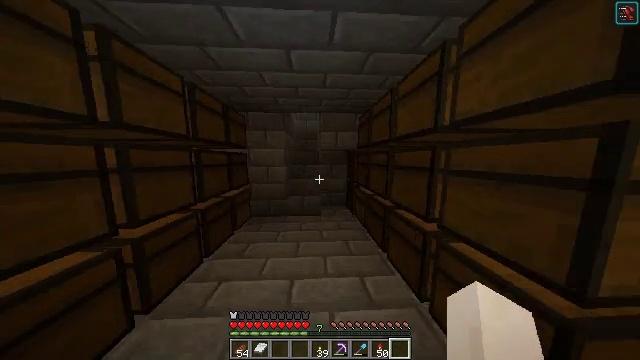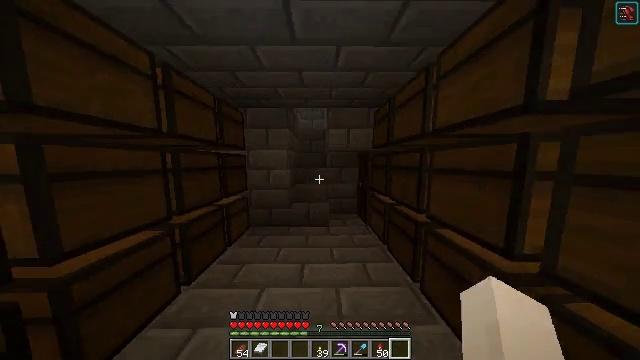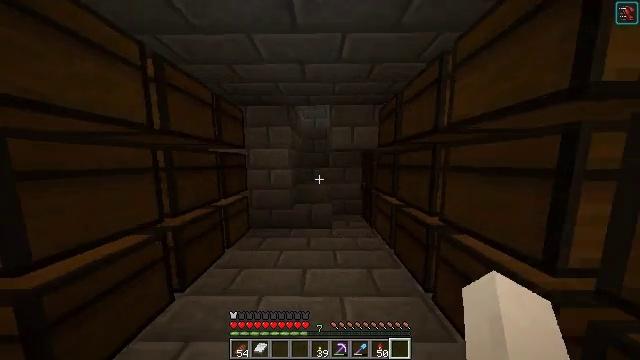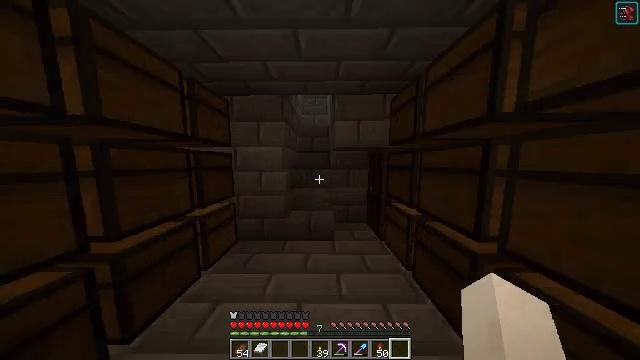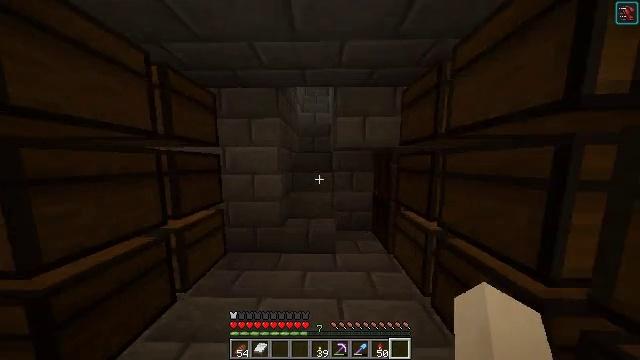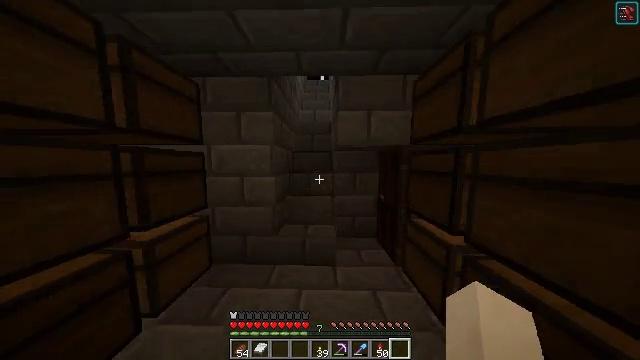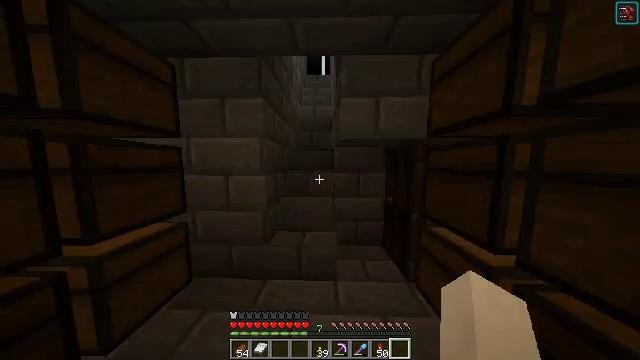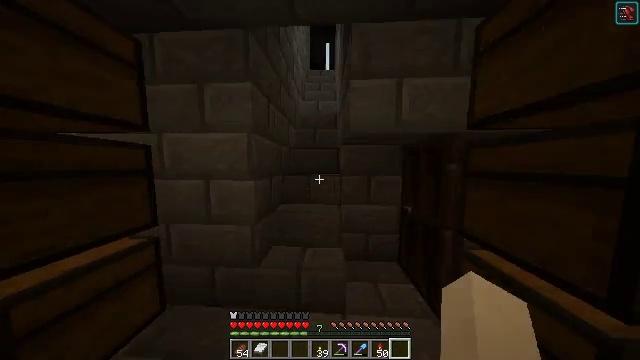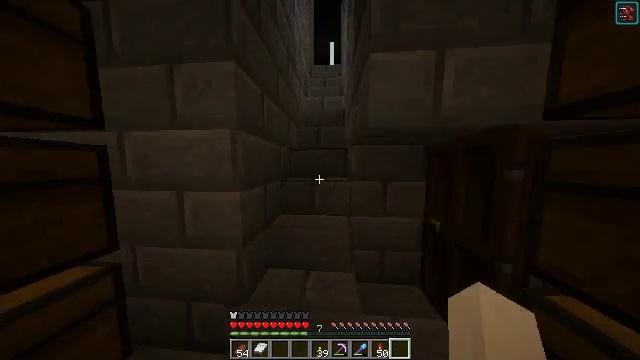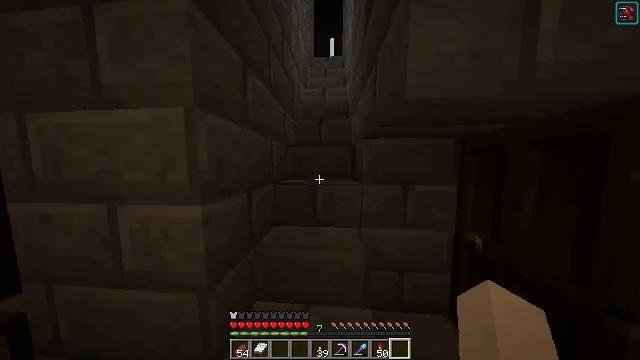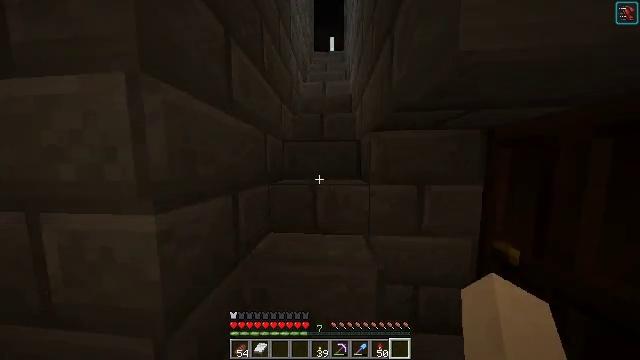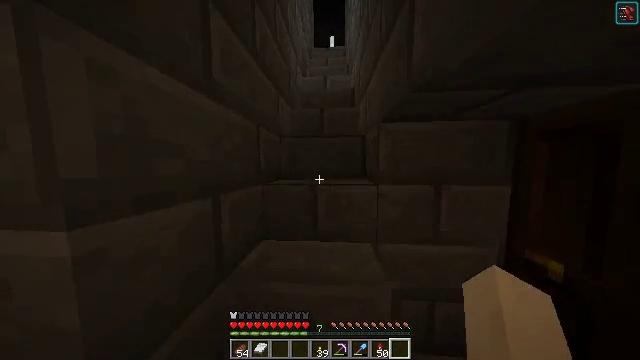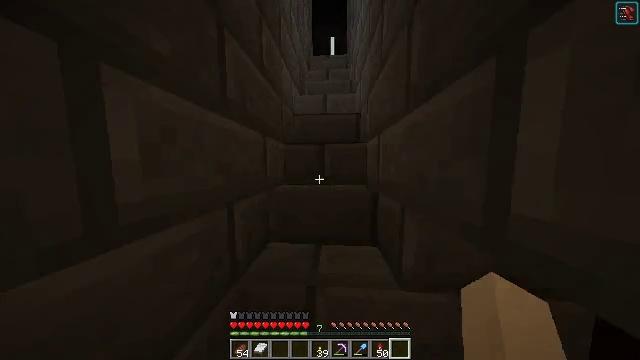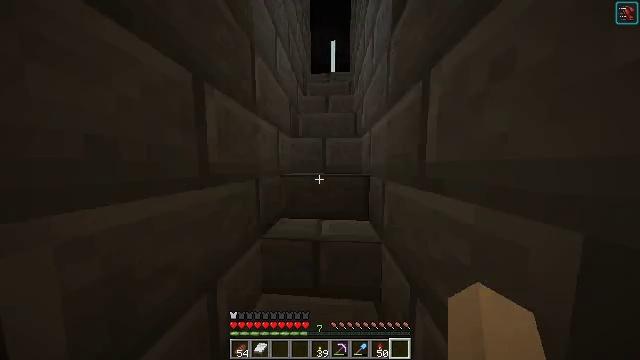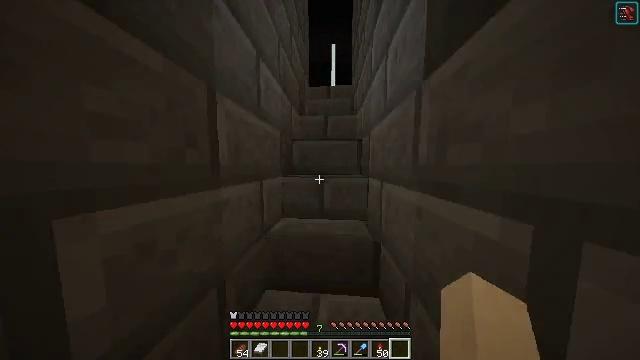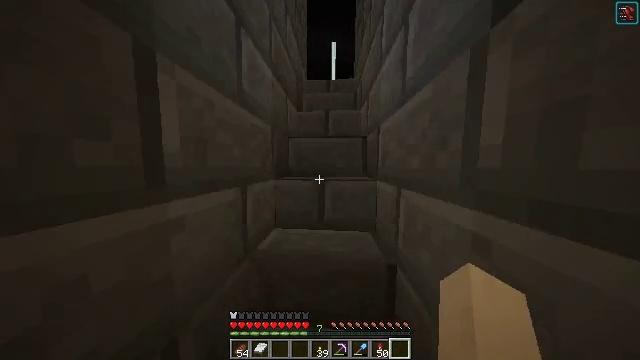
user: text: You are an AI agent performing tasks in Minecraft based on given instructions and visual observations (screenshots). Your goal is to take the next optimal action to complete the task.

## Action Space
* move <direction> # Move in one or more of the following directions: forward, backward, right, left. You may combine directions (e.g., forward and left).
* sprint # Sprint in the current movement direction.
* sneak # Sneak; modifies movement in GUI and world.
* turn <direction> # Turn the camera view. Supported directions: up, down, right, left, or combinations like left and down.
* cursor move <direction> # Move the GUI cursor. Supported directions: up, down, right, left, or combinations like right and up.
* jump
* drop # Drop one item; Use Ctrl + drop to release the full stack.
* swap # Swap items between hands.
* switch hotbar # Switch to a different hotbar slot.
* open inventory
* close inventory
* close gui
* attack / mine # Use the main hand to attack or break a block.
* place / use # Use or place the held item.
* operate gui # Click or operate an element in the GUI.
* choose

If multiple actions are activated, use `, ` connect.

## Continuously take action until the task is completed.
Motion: motion action
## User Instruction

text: Remove a firework rocket from the inventory.
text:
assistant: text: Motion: move forward, turn left
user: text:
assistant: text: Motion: move forward
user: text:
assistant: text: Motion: move forward
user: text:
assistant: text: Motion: move forward
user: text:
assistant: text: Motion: move forward
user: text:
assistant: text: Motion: move forward
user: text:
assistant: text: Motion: move forward, turn left
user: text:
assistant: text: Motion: move forward, turn left
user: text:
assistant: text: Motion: move forward
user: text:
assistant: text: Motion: move forward
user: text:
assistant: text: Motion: move forward
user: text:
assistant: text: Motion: move forward
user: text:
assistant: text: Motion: move forward
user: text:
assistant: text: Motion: move forward
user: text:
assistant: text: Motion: move forward
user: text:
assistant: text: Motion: move forward
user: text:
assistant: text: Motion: move forward
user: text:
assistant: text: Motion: move forward
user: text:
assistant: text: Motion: move forward
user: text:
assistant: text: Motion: move forward
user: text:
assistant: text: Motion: move forward
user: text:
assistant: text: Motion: move forward
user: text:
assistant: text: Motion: move forward
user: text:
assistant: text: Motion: move forward
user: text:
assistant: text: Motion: move forward
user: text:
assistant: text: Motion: move forward
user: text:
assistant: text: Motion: move forward
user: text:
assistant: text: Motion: move forward
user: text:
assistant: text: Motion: move forward
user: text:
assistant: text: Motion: move forward